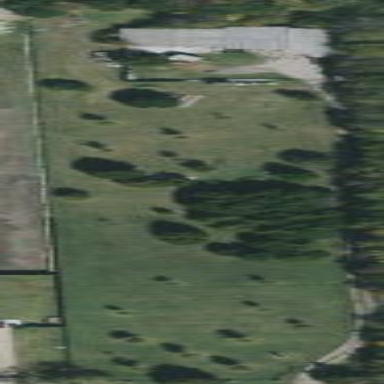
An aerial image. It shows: Grassy plot in green zone.